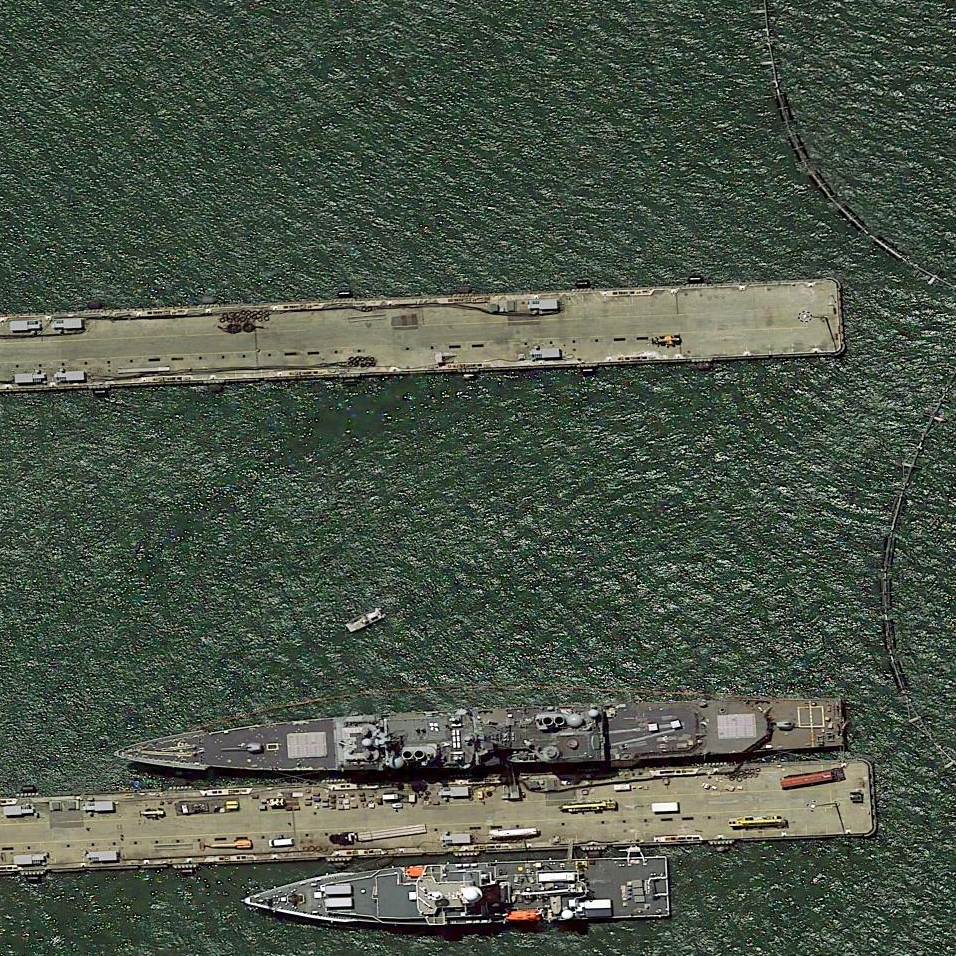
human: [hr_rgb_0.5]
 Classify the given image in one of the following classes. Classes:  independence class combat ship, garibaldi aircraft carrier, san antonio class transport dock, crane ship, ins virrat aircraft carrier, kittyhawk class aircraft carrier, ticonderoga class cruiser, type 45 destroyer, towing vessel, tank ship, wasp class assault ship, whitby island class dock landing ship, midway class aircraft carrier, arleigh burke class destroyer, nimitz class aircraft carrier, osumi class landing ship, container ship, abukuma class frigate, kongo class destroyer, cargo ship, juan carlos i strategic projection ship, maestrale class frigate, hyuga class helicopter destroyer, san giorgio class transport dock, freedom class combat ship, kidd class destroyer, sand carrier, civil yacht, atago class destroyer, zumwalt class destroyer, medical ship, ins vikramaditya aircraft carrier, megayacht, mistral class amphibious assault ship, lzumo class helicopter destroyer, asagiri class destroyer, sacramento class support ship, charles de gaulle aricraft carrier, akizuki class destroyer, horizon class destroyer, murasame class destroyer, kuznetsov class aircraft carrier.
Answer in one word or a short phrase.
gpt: Ticonderoga class cruiser